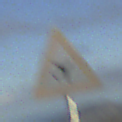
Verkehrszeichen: FlugbetriebLinks
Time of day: SunriseSunset
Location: Outdoor (Nature)
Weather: PartlyCloudy
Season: NotSpecified
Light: Natural